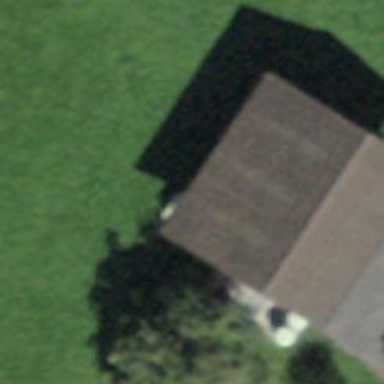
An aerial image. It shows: Shed.